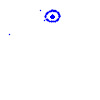
Particle: electron